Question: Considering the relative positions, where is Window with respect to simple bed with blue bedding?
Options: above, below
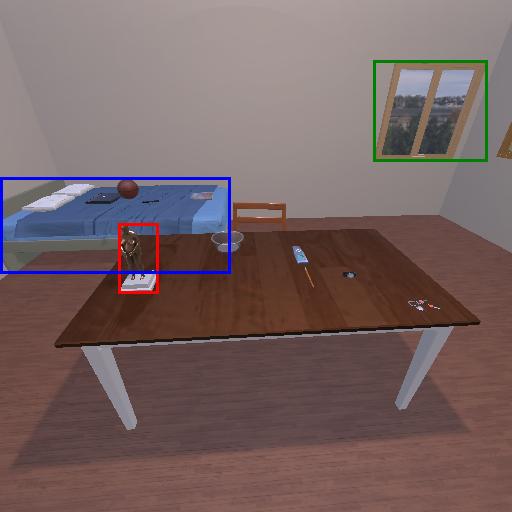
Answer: above